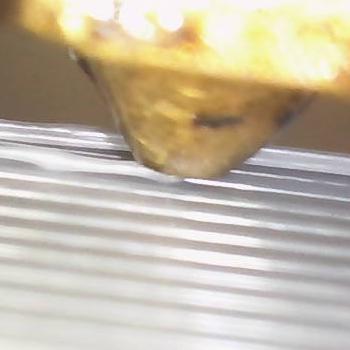
Flow rate: 33%